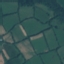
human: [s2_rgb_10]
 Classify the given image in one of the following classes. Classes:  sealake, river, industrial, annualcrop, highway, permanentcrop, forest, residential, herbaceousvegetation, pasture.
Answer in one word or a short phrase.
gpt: Pasture